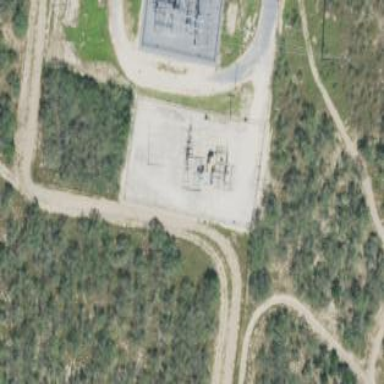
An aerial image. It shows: There is distribution substation enclosed by fence.